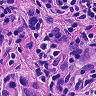
Metastatic tissue present: yes